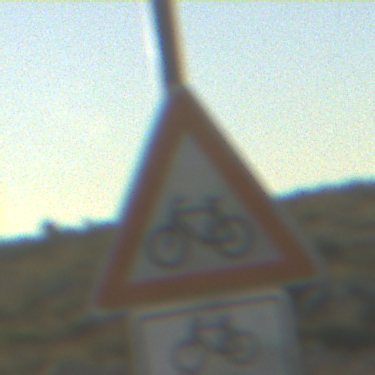
Verkehrszeichen: RadverkehrRechts
Zusatzzeichen unten: RichtungsangabeDurchPfeile9
Umgebung: Outdoor, Nature
Tageszeit: SunriseSunset
Wetter: PartlyCloudy
Licht: Natural
Jahreszeit: NotSpecified
Kontrast: HighContrast